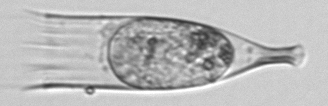
Label: Favella